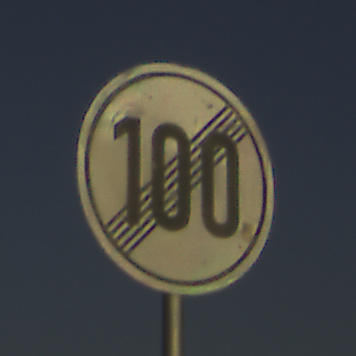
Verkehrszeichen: EndeGeschwindigkeit100
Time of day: SunriseSunset
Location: Outdoor (RoadRail)
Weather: Clear
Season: NotSpecified
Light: Natural